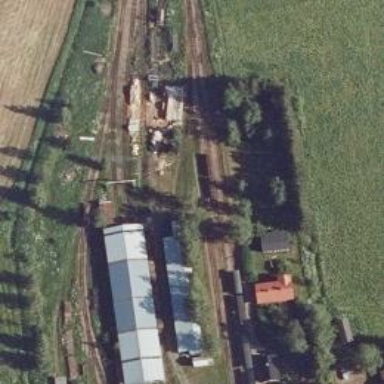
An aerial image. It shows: Narrow-gauge railway siding.